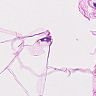
Metastatic tissue present: no